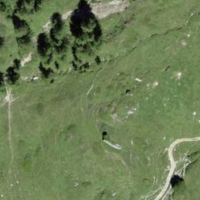
EUNIS habitat code: 23
Species observed at this site:
Sempervivum montanum